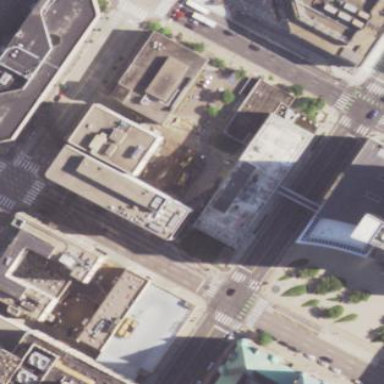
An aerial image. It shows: Office building.